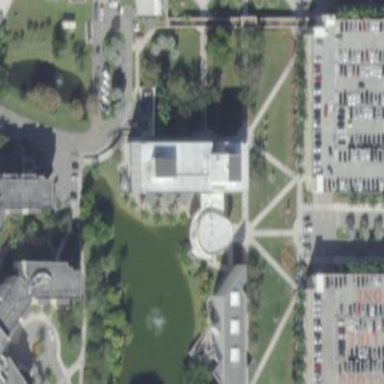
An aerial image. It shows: University building.